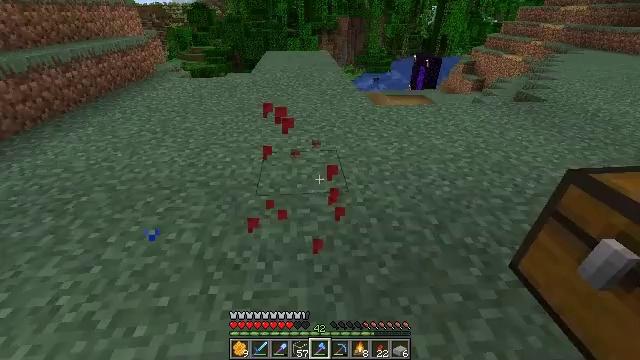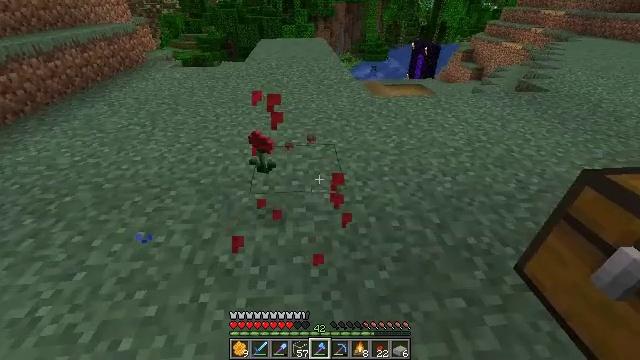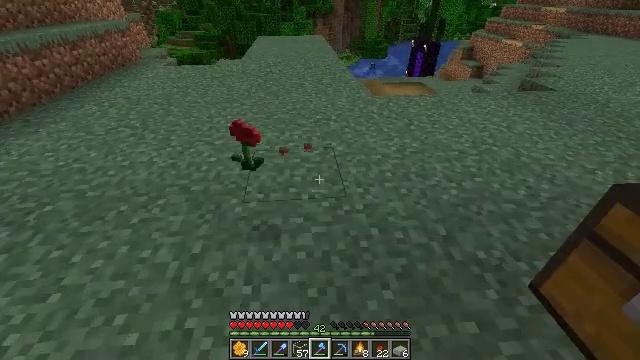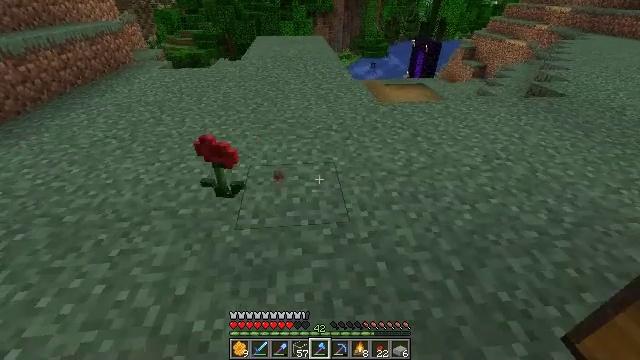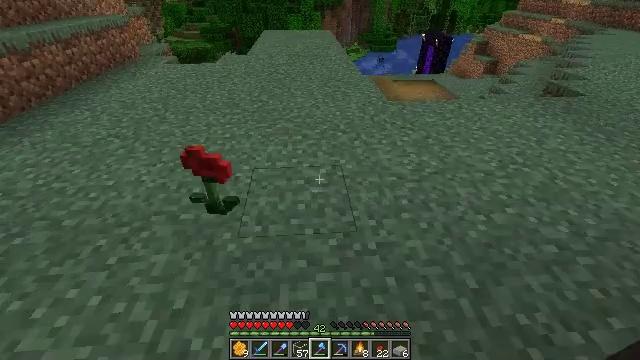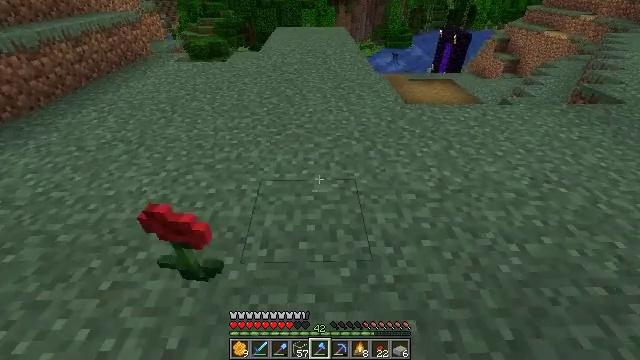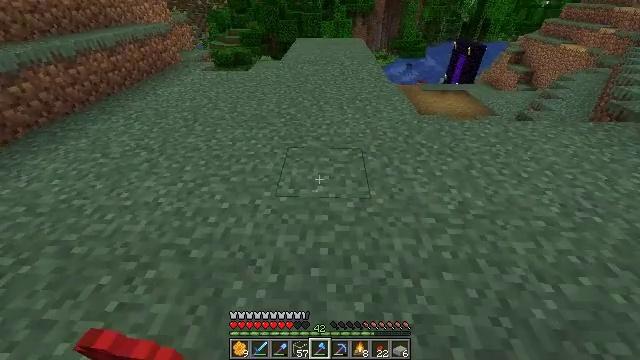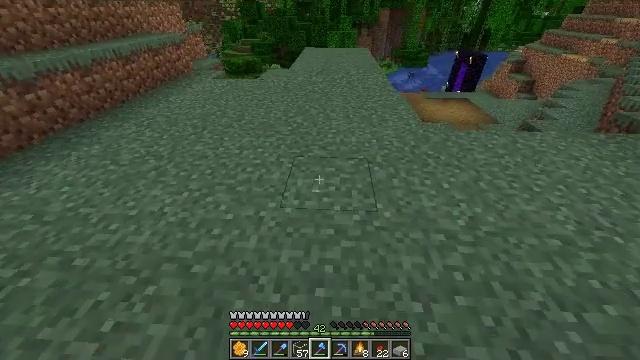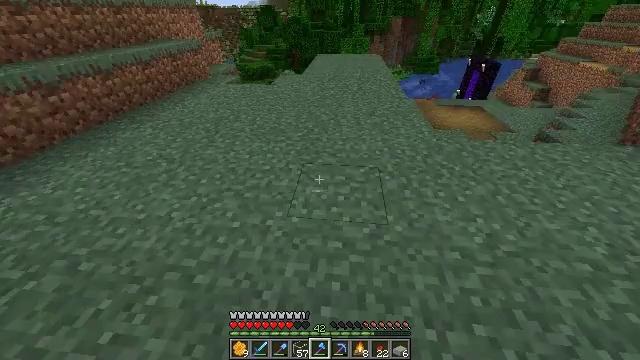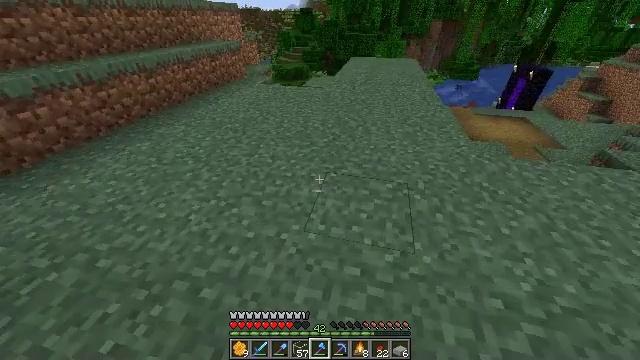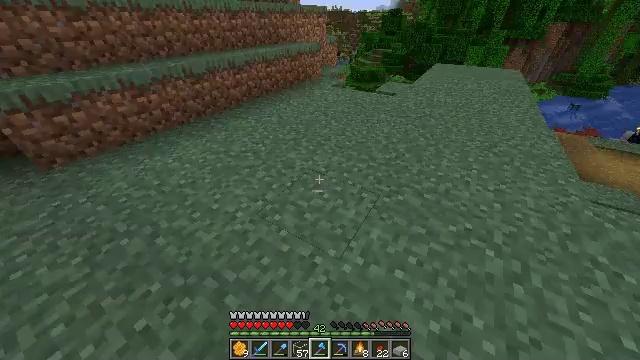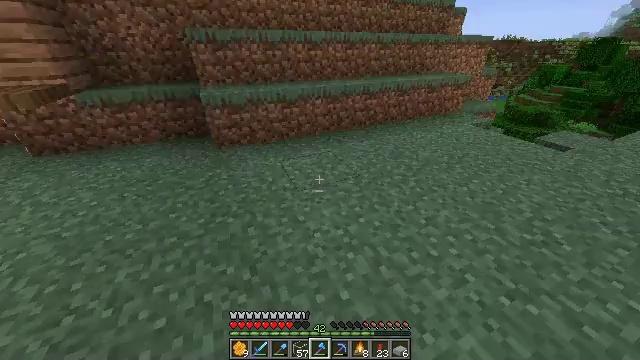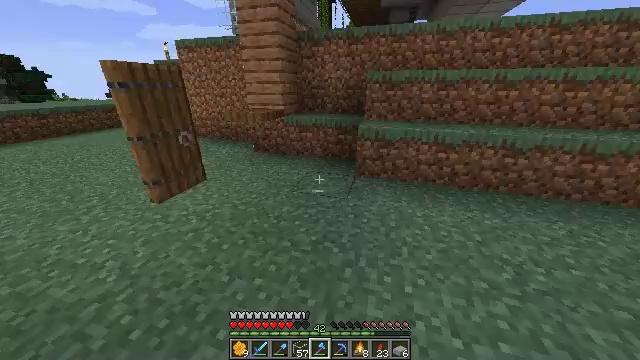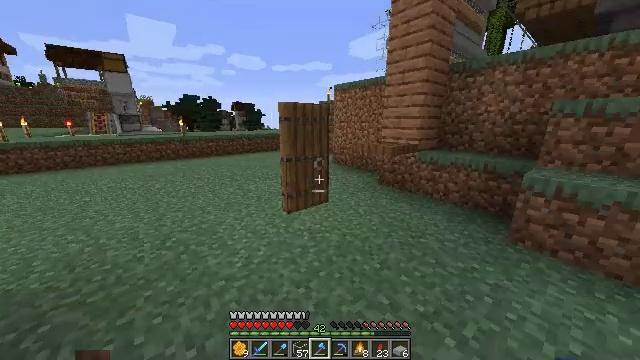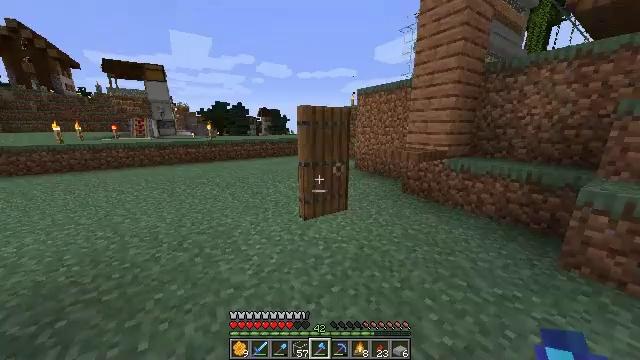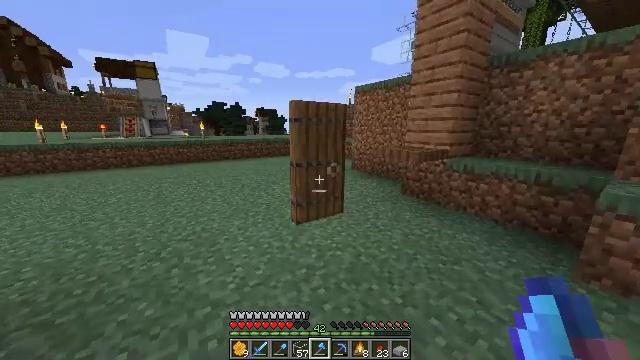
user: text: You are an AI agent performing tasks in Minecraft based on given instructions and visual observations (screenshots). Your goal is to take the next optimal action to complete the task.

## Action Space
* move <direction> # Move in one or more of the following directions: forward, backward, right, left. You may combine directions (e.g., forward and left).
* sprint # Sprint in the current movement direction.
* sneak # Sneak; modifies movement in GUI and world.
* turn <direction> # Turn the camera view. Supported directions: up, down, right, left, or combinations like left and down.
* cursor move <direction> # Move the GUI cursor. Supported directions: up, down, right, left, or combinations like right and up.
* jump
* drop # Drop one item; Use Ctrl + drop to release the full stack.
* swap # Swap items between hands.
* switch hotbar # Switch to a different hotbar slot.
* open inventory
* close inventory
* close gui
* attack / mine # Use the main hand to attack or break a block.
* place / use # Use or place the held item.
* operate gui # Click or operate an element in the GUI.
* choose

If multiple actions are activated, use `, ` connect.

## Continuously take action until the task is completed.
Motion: motion action
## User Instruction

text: Break the spruce door to remove it.
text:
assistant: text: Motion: move forward, turn down
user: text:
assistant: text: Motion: move forward
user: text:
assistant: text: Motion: move forward
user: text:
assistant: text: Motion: move forward, turn left and down
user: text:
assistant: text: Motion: move forward, sprint, turn left
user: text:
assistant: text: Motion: move forward, sprint, turn left
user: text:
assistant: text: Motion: move forward, sprint, turn left
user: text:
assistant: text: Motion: move forward, sprint, turn left
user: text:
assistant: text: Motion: move forward, turn left
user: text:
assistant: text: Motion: move forward, turn left
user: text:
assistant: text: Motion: move forward, sprint, turn left and up
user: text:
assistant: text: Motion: move forward, sprint, turn left and up
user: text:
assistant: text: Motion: move forward, sprint, turn left and up
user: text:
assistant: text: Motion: move forward, sprint, turn left and up
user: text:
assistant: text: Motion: move forward
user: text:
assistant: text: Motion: move forward
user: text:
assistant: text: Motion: move forward
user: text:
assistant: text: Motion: move forward
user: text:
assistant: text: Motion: move forward, sprint
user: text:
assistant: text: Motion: move forward, sprint, turn left and up
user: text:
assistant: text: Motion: move forward, sprint, turn left
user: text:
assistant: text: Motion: move forward, sprint, turn left
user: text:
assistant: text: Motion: move forward, turn left
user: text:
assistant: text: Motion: move forward, sprint, turn left
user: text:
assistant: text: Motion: move forward, sprint, turn left
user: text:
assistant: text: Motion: move forward, sprint, turn left
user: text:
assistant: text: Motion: move forward, sprint, turn left
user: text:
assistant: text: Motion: move forward, turn left
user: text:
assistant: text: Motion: move forward
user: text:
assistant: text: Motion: move forward